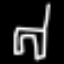
Label: chair